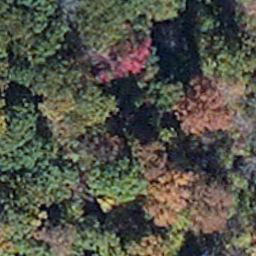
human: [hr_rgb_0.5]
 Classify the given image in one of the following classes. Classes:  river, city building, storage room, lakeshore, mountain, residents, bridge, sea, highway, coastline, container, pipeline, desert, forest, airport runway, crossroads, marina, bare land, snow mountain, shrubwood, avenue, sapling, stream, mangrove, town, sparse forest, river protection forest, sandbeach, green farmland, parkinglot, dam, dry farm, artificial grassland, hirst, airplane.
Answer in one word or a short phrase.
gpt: mangrove